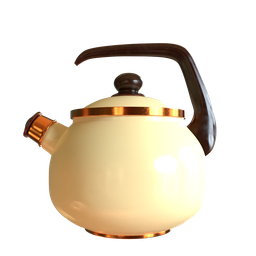
Label: tools